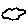
Label: cloud